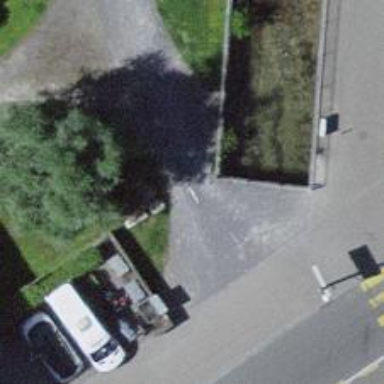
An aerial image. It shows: Bollard.